六年级 · 度量几何学
 (10 分)

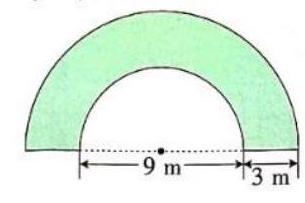
答案: $\left[3.14 \times(9 \div 2+3)^{2}-3.4 \times(9 \div 2)\right]^{2}=56.52\left(\mathrm{~m}^{2}\right)$